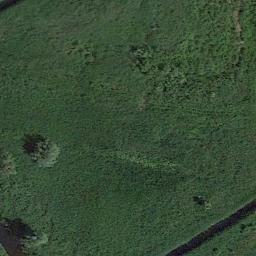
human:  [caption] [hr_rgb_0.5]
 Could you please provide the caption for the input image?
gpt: The meadow is dense but uneven .

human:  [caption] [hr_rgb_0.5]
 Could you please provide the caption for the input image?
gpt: This meadow has dense grasses and some trees and a channel goes through the meadow .

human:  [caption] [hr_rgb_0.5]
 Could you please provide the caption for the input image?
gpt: The entire image is dominated by grass .

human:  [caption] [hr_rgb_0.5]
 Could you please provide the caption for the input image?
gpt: There are some trees on the meadow .

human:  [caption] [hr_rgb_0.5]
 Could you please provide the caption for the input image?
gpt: A dense meadow with many green grass .